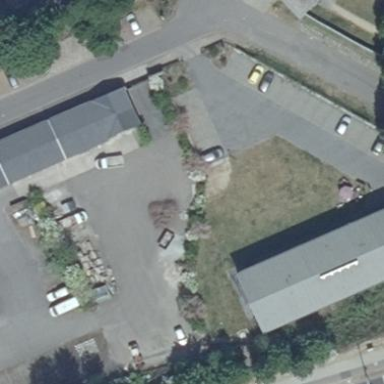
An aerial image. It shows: Parking area with grass paver surface.